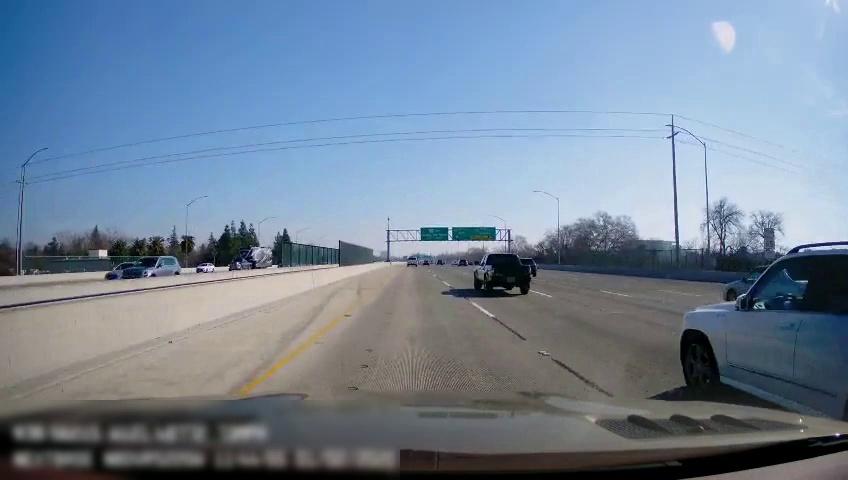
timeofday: Day
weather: Sunny
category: Drivable Space
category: Vehicles | Bus
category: Vehicles | SUV
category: Vehicles | Car
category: Vehicles | Car
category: Drivable Space
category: Vehicles | Truck
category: Vehicles | Car
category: Vehicles | SUV
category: Vehicles | SUV
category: Vehicles | Truck
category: Vehicles | SUV
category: Lanes | Current Lane
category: Lanes | Current Lane
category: Lanes | Alternate Lane
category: Lanes | Alternate Lane
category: Lanes | Alternate Lane
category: Traffic | Signs
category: Traffic | Signs